Interaction volume radius: 5 \u00c5
Interaction volume height: 15 \u00c5
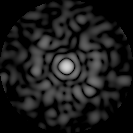
Disorder parameter: 0.8542